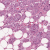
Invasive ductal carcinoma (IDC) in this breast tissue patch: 1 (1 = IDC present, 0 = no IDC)